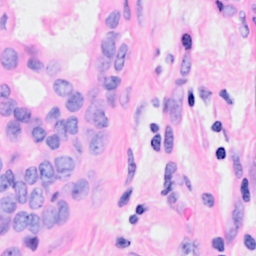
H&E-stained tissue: Breast